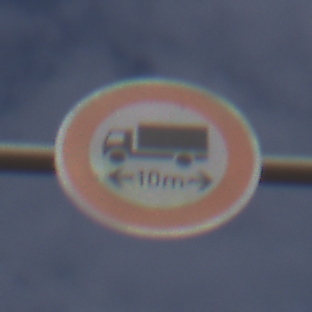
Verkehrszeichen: TatsaechlicheLaenge
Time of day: Midday
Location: Outdoor (Nature)
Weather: PartlyCloudy
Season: NotSpecified
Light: Natural